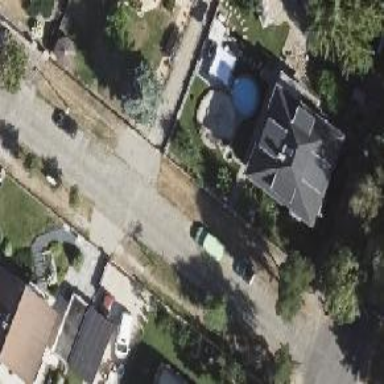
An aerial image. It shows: Residential road with no sidewalk.